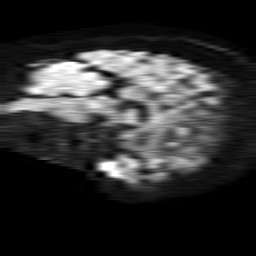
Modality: TRACE
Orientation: sagittal
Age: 59
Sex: female
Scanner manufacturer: philips
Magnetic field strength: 1.5 T
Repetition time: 4.6 s
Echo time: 0.08941 s